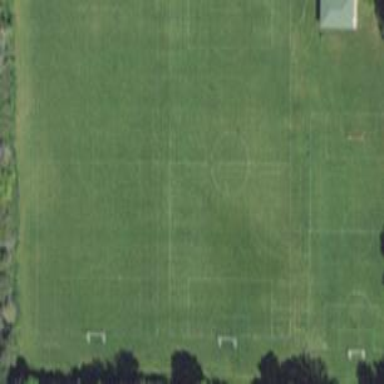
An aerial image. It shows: Soccer pitch for leisure land activities.